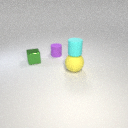
small green metal cube in front of small purple rubber cylinder